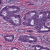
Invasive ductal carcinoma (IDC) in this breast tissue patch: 1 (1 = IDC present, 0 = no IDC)